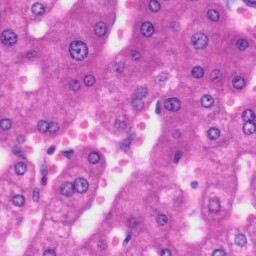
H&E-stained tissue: Liver